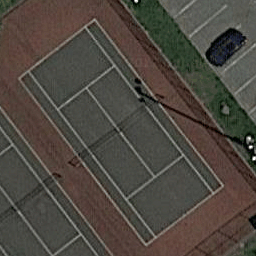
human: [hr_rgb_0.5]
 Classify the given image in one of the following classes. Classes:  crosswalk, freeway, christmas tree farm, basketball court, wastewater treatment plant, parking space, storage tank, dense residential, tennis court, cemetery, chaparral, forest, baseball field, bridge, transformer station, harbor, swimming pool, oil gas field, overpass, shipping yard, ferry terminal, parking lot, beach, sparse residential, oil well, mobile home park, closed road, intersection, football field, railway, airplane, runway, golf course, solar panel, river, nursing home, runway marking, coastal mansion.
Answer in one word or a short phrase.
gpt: tennis court